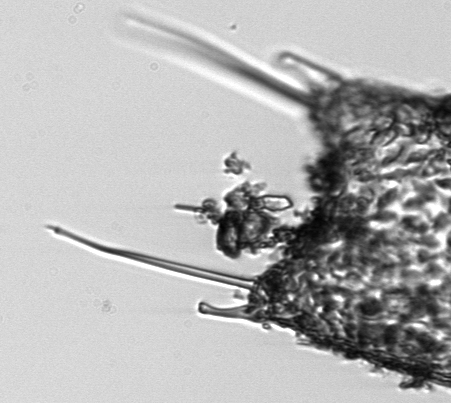
Label: Odontella